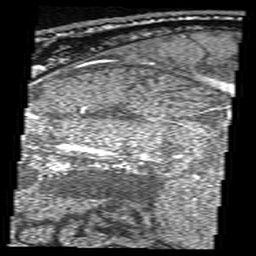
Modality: angio
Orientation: sagittal
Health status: ill
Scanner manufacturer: siemens
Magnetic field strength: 3 T
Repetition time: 0.021 s
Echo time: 0.00358 s